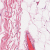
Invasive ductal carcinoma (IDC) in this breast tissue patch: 0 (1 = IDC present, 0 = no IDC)